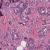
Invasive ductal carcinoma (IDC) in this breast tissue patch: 1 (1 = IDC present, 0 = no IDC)